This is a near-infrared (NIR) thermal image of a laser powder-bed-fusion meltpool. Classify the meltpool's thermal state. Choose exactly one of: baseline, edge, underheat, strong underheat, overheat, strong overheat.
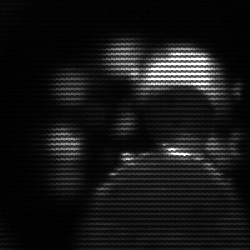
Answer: baseline